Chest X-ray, PA view. Patient: 73 years old, sex F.
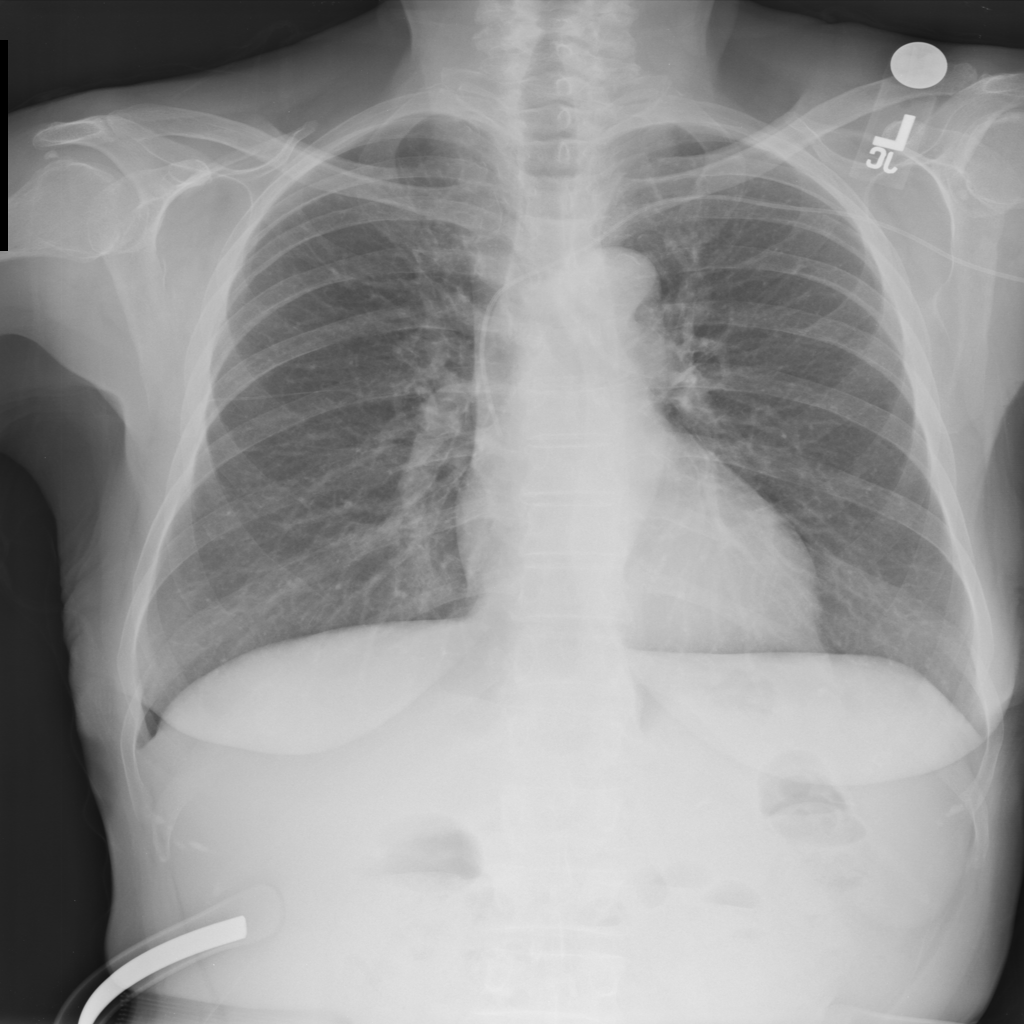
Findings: No Finding